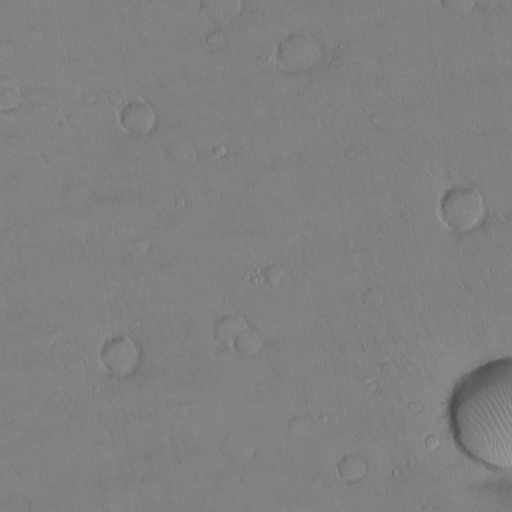
Classes present: Background